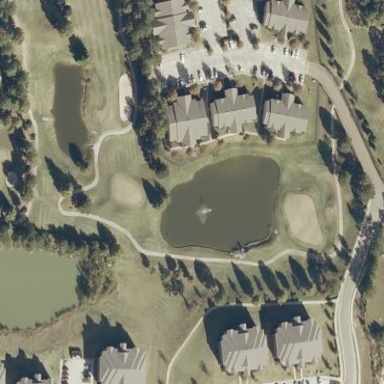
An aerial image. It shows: Picturesque scene of golf course with lateral water hazard.